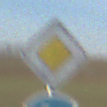
Verkehrszeichen: Vorfahrtsstrasse
Zusatzzeichen unten: VorgeschriebeneFahrtrichtungLinks
Umgebung: Outdoor, Nature
Tageszeit: MorningAfternoon
Wetter: Clear
Licht: Natural
Jahreszeit: Winter
Kontrast: HighContrast